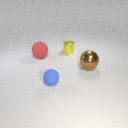
small yellow metal cylinder behind large brown metal sphere